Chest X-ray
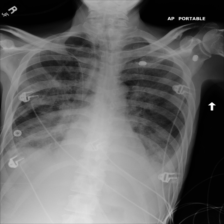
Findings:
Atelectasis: negative
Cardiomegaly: negative
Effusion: positive
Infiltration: negative
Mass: negative
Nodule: negative
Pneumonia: negative
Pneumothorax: negative
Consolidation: negative
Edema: negative
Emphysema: negative
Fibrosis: negative
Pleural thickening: positive
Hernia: negative